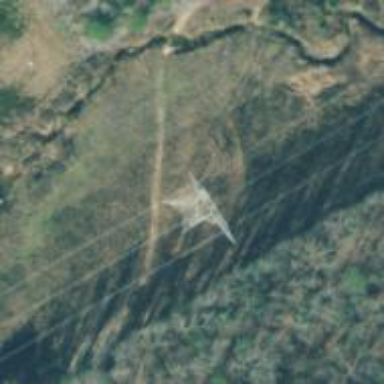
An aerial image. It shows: Lattice structure tower used for power transmission.